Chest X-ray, PA view. Patient: 43 years old, sex F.
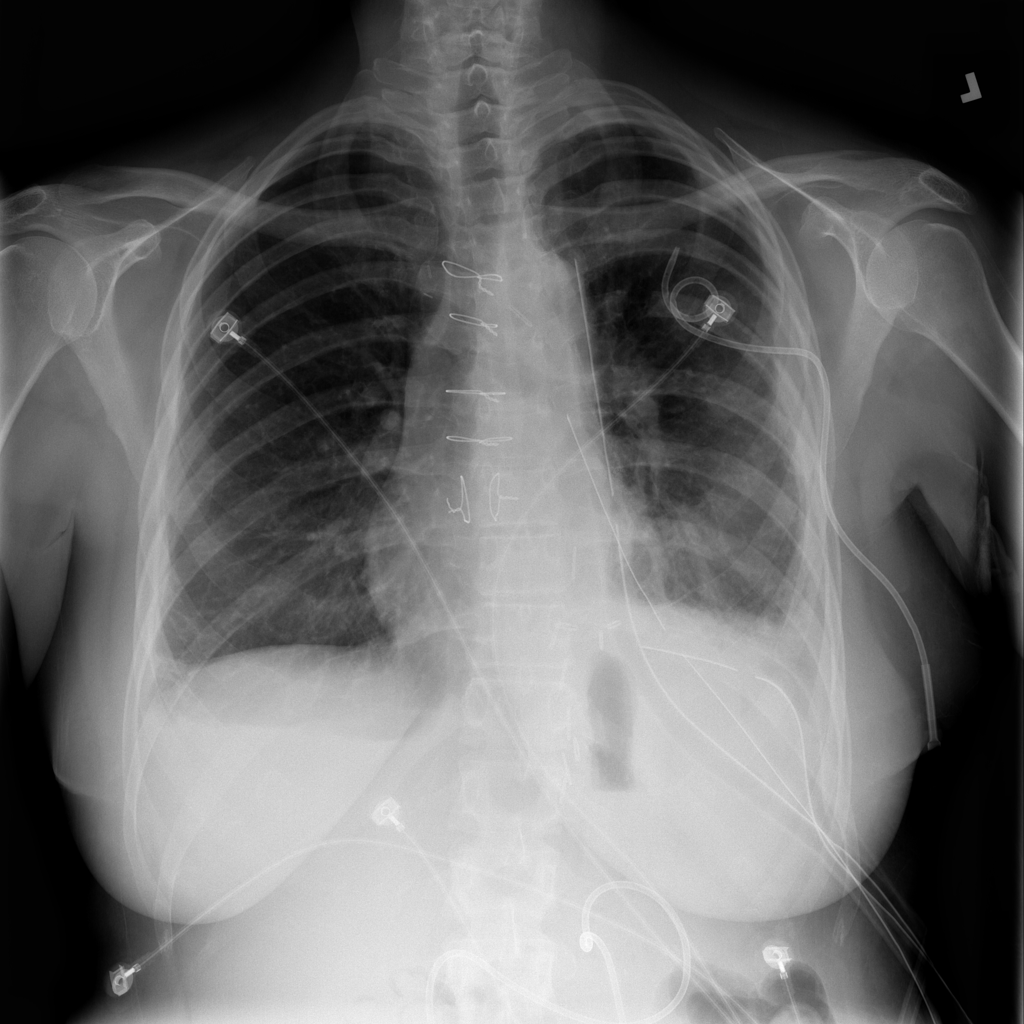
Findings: No Finding